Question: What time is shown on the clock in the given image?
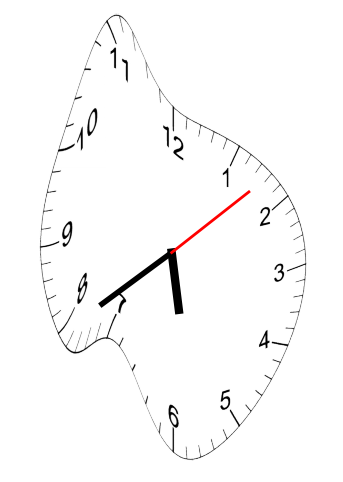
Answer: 05:39:08